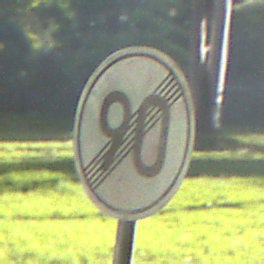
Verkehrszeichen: EndeGeschwindigkeit90
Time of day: MorningAfternoon
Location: Outdoor (Nature)
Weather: Clear
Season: NotSpecified
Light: Natural